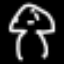
Label: mushroom